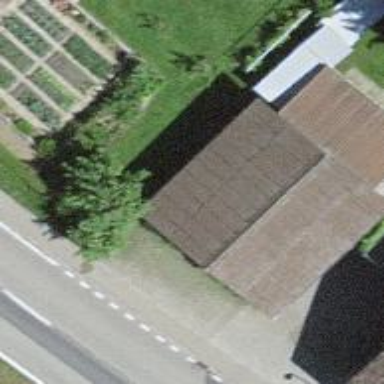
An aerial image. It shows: Garage.